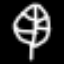
Label: leaf